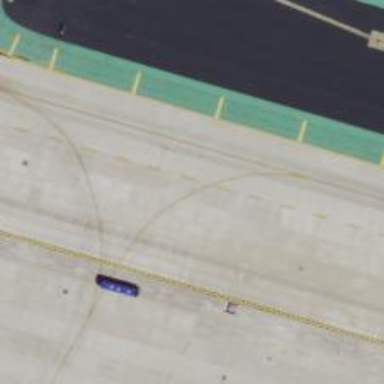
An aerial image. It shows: Image of taxiway at airport.